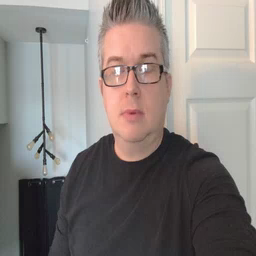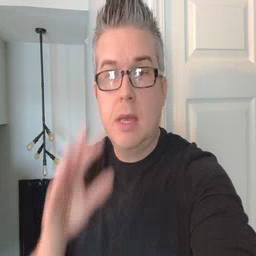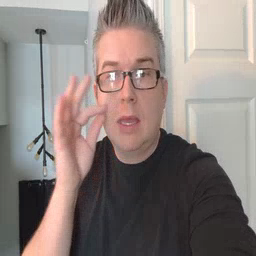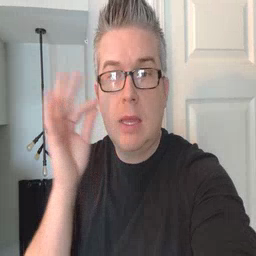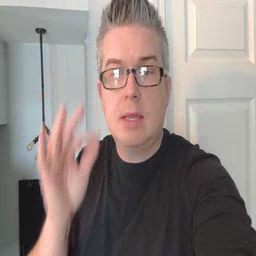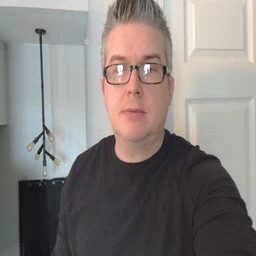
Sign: cat